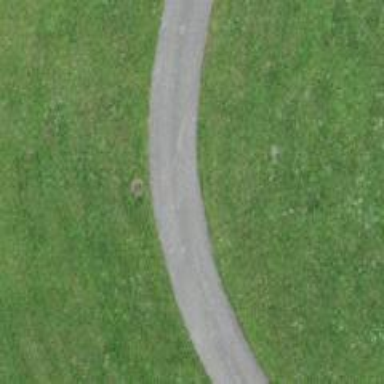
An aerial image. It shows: Unclassified road with grass paver surface.